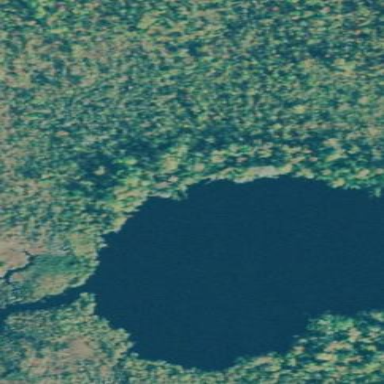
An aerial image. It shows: Pond surrounded by natural water.